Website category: restaurant
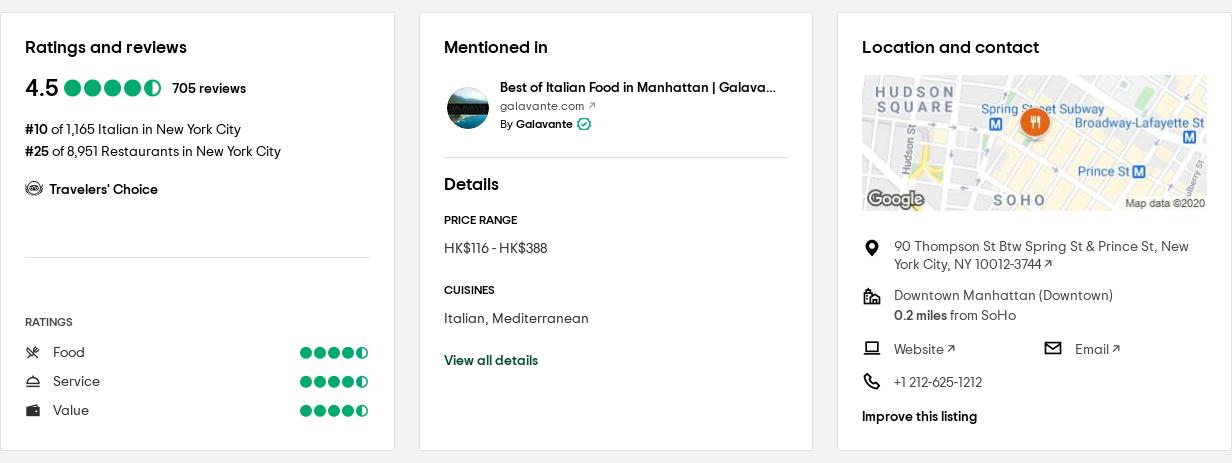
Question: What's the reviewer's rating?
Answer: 4.5

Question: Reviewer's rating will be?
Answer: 4.5

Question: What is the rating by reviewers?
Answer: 4.5

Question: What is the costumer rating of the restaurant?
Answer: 4.5

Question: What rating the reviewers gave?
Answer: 4.5

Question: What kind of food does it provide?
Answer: Italian, Mediterranean

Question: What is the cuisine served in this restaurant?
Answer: Italian, Mediterranean

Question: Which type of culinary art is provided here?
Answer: Italian, Mediterranean

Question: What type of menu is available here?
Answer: Italian, Mediterranean

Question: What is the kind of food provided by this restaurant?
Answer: Italian, Mediterranean

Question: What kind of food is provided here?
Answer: Italian, Mediterranean

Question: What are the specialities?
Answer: Italian, Mediterranean

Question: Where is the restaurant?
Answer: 90 Thompson St Btw Spring St & Prince St, New York City, NY 10012-3744

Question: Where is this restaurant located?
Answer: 90 Thompson St Btw Spring St & Prince St, New York City, NY 10012-3744

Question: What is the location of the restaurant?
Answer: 90 Thompson St Btw Spring St & Prince St, New York City, NY 10012-3744

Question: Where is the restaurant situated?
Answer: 90 Thompson St Btw Spring St & Prince St, New York City, NY 10012-3744

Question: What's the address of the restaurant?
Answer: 90 Thompson St Btw Spring St & Prince St, New York City, NY 10012-3744

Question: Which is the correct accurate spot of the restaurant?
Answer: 90 Thompson St Btw Spring St & Prince St, New York City, NY 10012-3744

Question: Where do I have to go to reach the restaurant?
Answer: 90 Thompson St Btw Spring St & Prince St, New York City, NY 10012-3744

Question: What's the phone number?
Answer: +1 212-625-1212

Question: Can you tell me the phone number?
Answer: +1 212-625-1212

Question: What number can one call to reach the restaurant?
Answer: +1 212-625-1212

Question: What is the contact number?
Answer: +1 212-625-1212

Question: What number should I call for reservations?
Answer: +1 212-625-1212

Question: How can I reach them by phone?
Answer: +1 212-625-1212